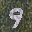
Label: 9